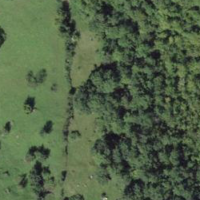
EUNIS habitat code: 44
Species observed at this site:
Aphantopus hyperantus
Centaurea scabiosa